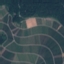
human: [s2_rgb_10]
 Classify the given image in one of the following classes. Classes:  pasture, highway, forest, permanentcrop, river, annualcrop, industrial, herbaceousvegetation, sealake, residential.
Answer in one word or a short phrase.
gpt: PermanentCrop